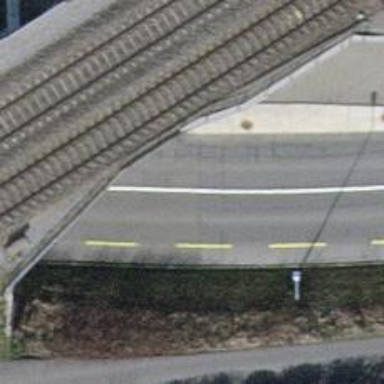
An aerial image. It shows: Primary highway with asphalt surface. There is sidewalk on the left side.